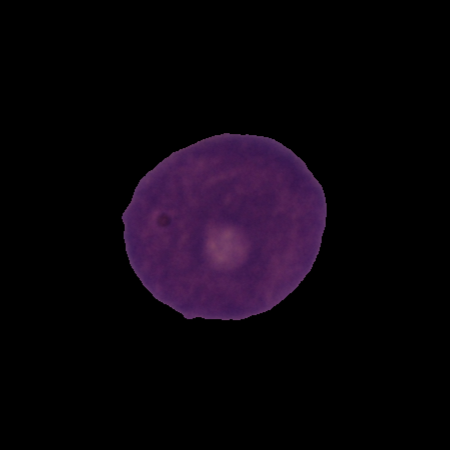
Label: cancer